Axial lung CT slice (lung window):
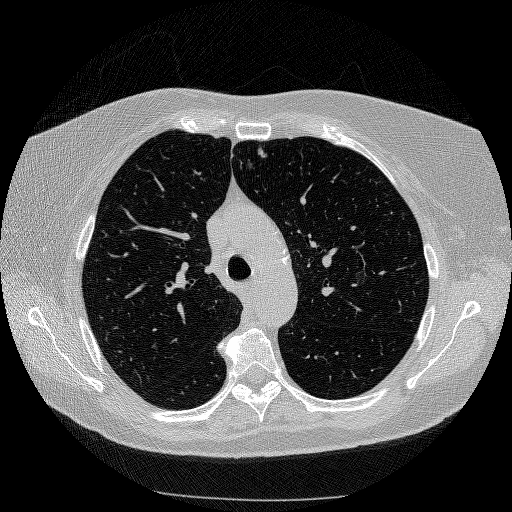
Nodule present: yes
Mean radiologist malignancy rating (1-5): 3